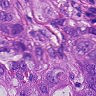
Metastatic tissue present: yes